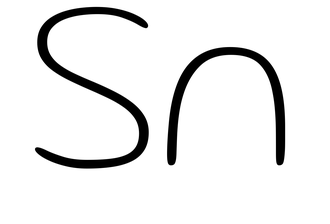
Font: Gluten_Thin